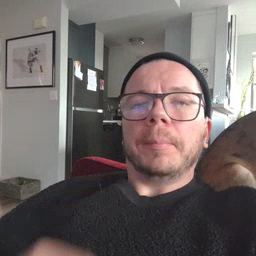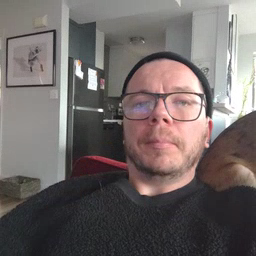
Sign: lips